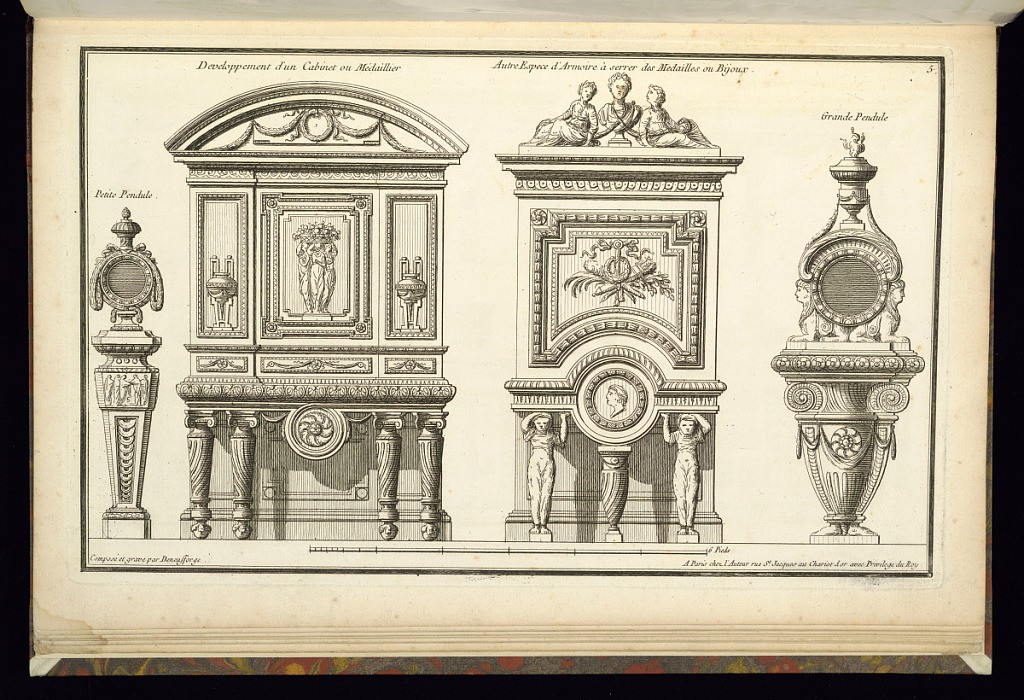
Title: Petite Pendule [...] Developpement d'un Cabinet our Médailler [...] Autre Espece d'Armoire à serrer des Medailles ou Bijoux [...] Grande Pendule
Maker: Jean-François de Neufforge, Flemish, 1714–1791
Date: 1768
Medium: Engraving on paper
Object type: Print
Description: Designs for small and large clocks and for cabinets for medals or jewelry. The pieces of furniture are decorated with ornament motifs including lamb tongue, egg and dart, garland, wave pattern, urns, rosettes, pinecones, fluting, caryatids, trophies, portrait medallions, portrait busts, and sphynxes. The plate is signed and numbered.